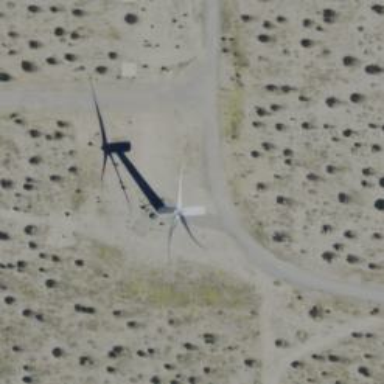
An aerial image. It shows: Wind generator powered by horizontal axis wind turbine.